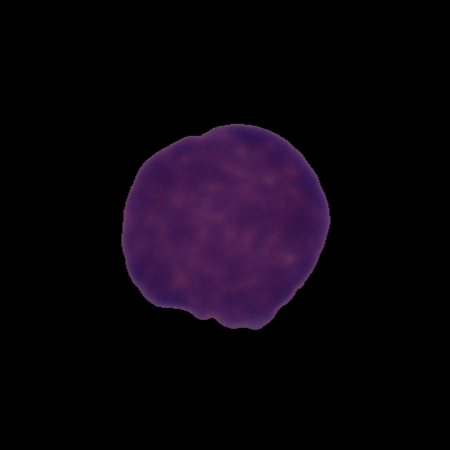
Label: cancer